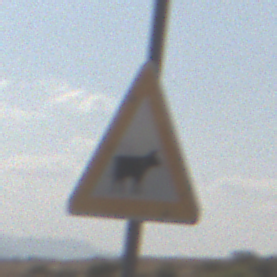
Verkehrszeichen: ViehtriebLinks
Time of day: Midday
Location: Outdoor (Nature)
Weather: PartlyCloudy
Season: NotSpecified
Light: Natural